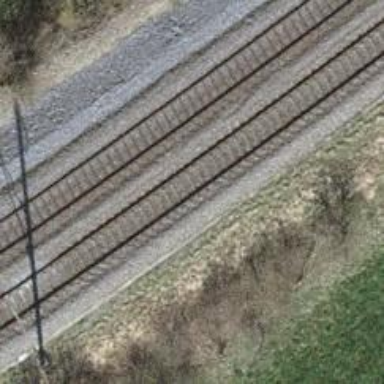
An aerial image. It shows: Single railway track with electrified contact line.